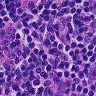
Metastatic tissue present: no